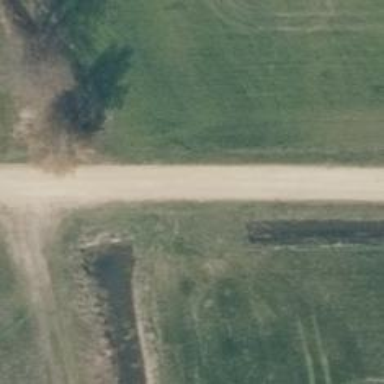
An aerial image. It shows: Unclassified road with pebblestone surface that goes over bridge.